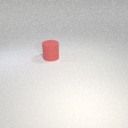
large red rubber cylinder